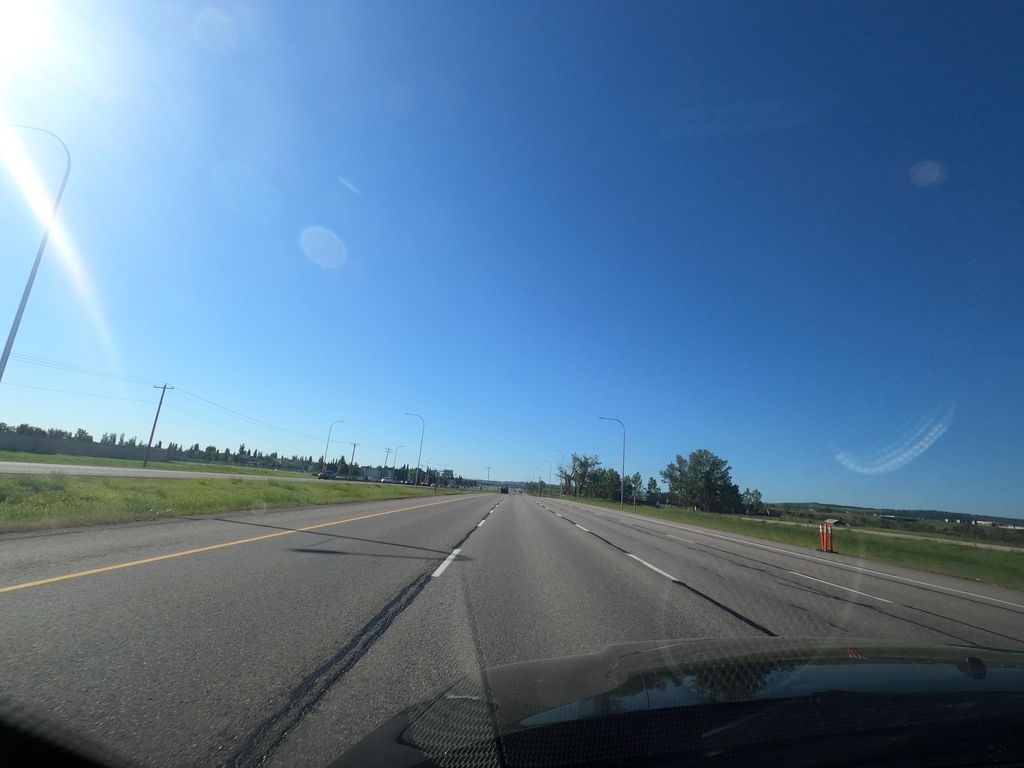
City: calgary